Aerial crown-view tile of a tropical tree (Barro Colorado Island, Panama), acquired 20250616:
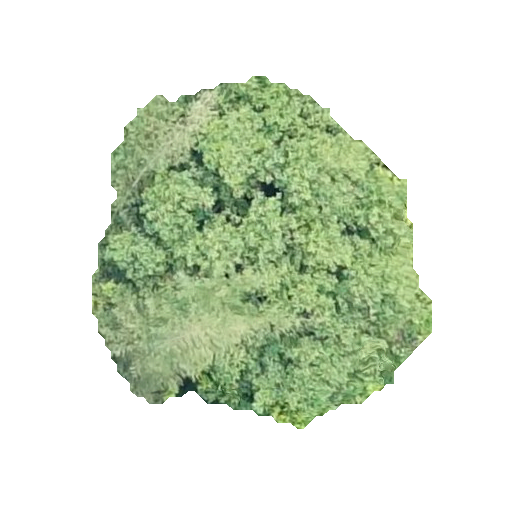
Species: Hieronyma alchorneoides
GBIF accepted scientific name: Hieronyma alchorneoides
Crown area: 128.614 m²